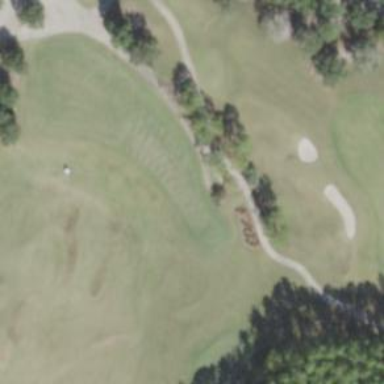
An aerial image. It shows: Service road designated as golf cart path.